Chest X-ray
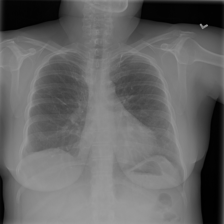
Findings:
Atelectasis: negative
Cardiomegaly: negative
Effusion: negative
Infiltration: negative
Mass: negative
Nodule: negative
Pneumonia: negative
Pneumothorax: negative
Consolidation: negative
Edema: negative
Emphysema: negative
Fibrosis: negative
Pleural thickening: negative
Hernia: negative